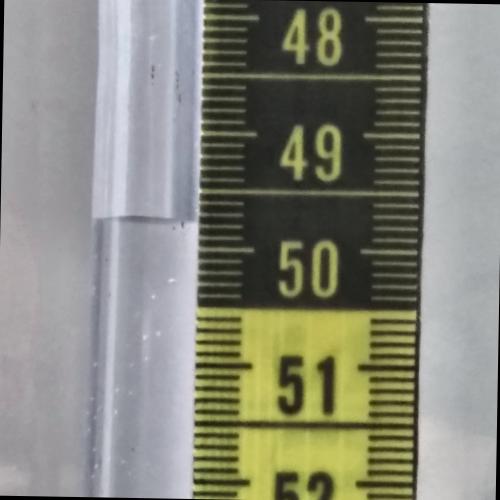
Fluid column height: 49.7 cm